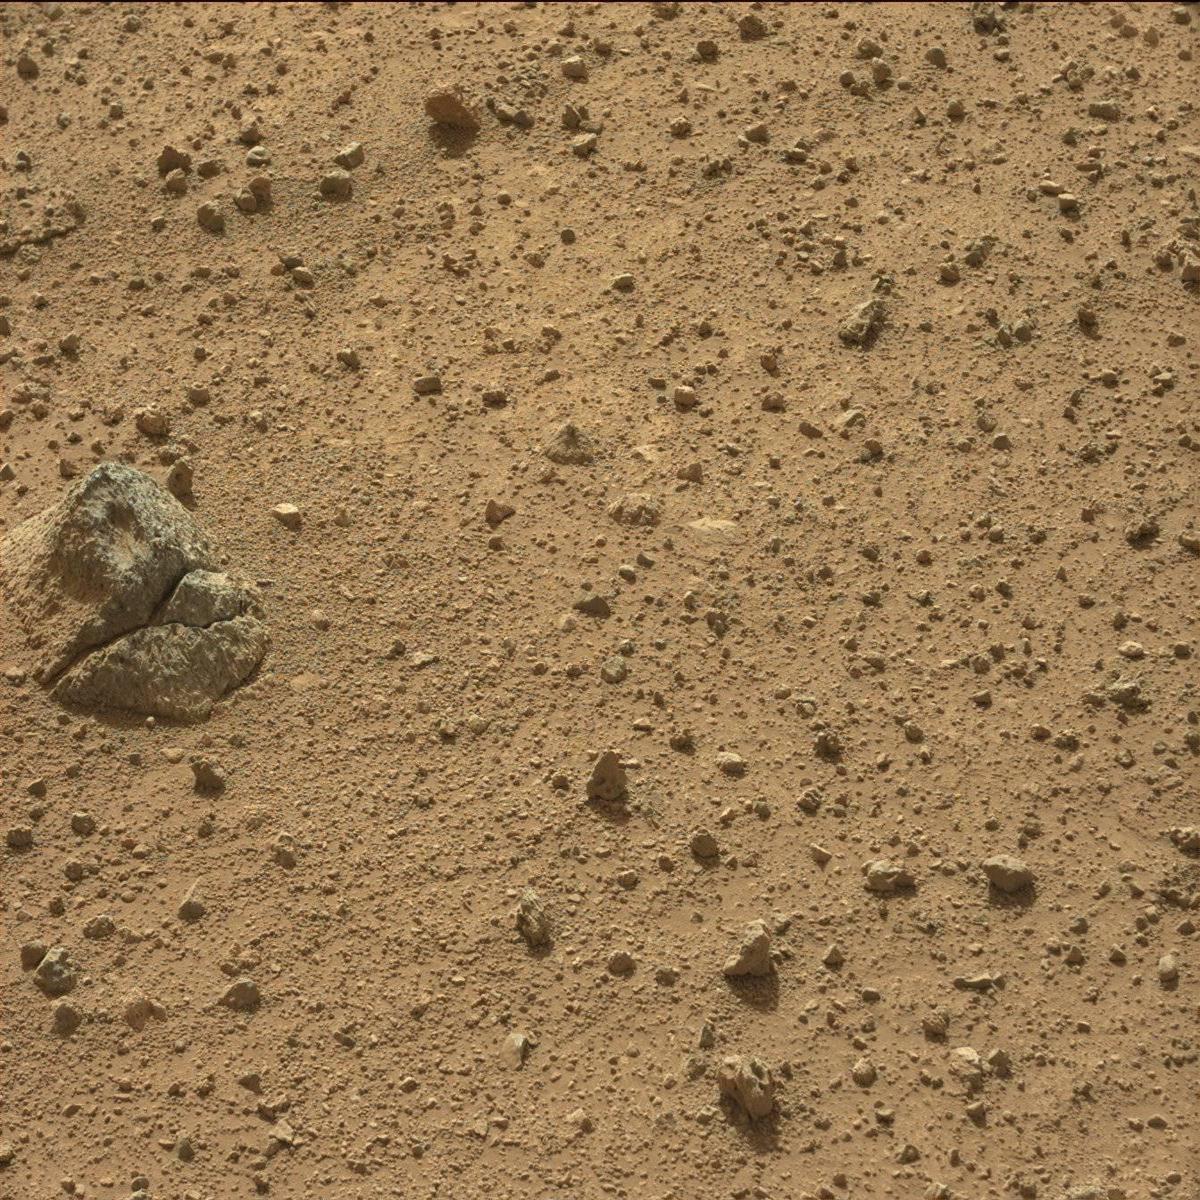
Terrain classes present: Bedrock, Rock, Sand / Soil